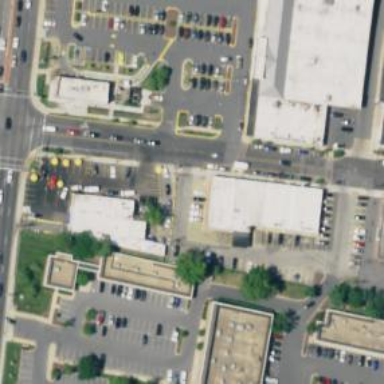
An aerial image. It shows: Post office.